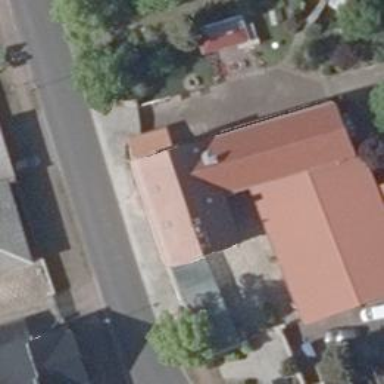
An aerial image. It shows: Gabled building with roof oriented along its structure.